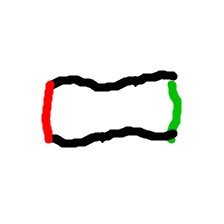
Shape: rectangle